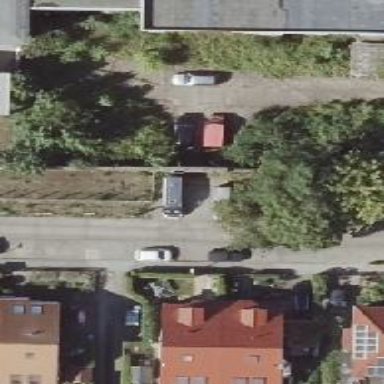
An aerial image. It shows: Concrete driveway serving as service road.